Question: I am new to the world of pyqt5 I have created a window using this code:
'''
class Ui_menu(QtWidgets.QMainWindow):
def __init__(self):
super(Ui_menu, self).__init__() # Call the inherited classes __init__ method
uic.loadUi('Windows/menu.ui', self) # Load the .ui file
self.show()
app = QtWidgets.QApplication(sys.argv)
window = Ui_menu()
app.exec_()
'''
I want to know if you can create an animation when you click a button at the top and open a floating window as in the attached image.

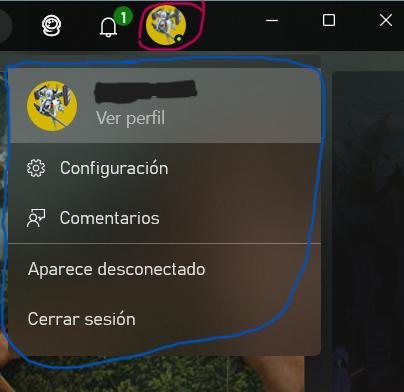
Answer: look this code
'''
from PyQt5.QtWidgets import *
from PyQt5.QtCore import QSize, QPoint, Qt
from PyQt5.QtGui import QIcon
class MyProxyStyle(QProxyStyle):
pass
def pixelMetric(self, QStyle_PixelMetric, option=None, widget=None):
if QStyle_PixelMetric == QStyle.PM_SmallIconSize:
return 100
else:
return QProxyStyle.pixelMetric(self, QStyle_PixelMetric, option, widget)
class main(QMainWindow):
def __init__(self):
super().__init__()
self.central = QWidget()
self.toolbar = toolbar()
self.button1 = toolbutton("your_icon")
self.button2 = toolbutton("your_icon")
self.toolbar.addWidget(self.button1)
self.toolbar.addWidget(self.button2)
self.button1.clicked.connect(lambda: self.open_menu(self.button1))
self.button2.clicked.connect(lambda: self.open_menu(self.button2))
self.addToolBar(Qt.ToolBarArea.TopToolBarArea, self.toolbar)
self.setCentralWidget(self.central)
self.resize(600,400)
self.show()
def open_menu(self, obj):
self.menu = QMenu()
self.menu.setStyle(MyProxyStyle())
self.menu.addAction(QIcon("your_icon"), "Person")
self.menu.addMenu("Configuration")
self.menu.addSeparator()
self.menu.addMenu("Profile")
pos = self.mapToGlobal(QPoint(obj.x(), obj.y()+obj.height()))
self.menu.exec(pos)
class toolbar(QToolBar):
def __init__(self):
super().__init__()
self.setIconSize(QSize(80,80))
self.setMinimumHeight(80)
self.setMovable(False)
class toolbutton(QToolButton):
def __init__(self, icon):
super().__init__()
self.setIcon(QIcon(icon))
self.setToolButtonStyle(Qt.ToolButtonStyle.ToolButtonIconOnly)
app = QApplication([])
window = main()
app.exec()
'''